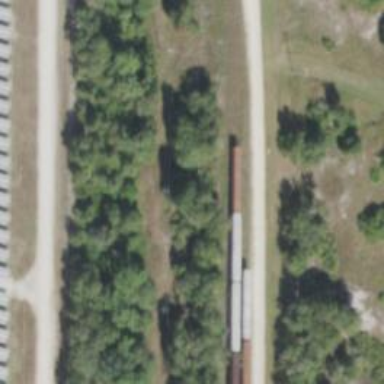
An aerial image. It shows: Historical railway car.